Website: crate-barrel
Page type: payment
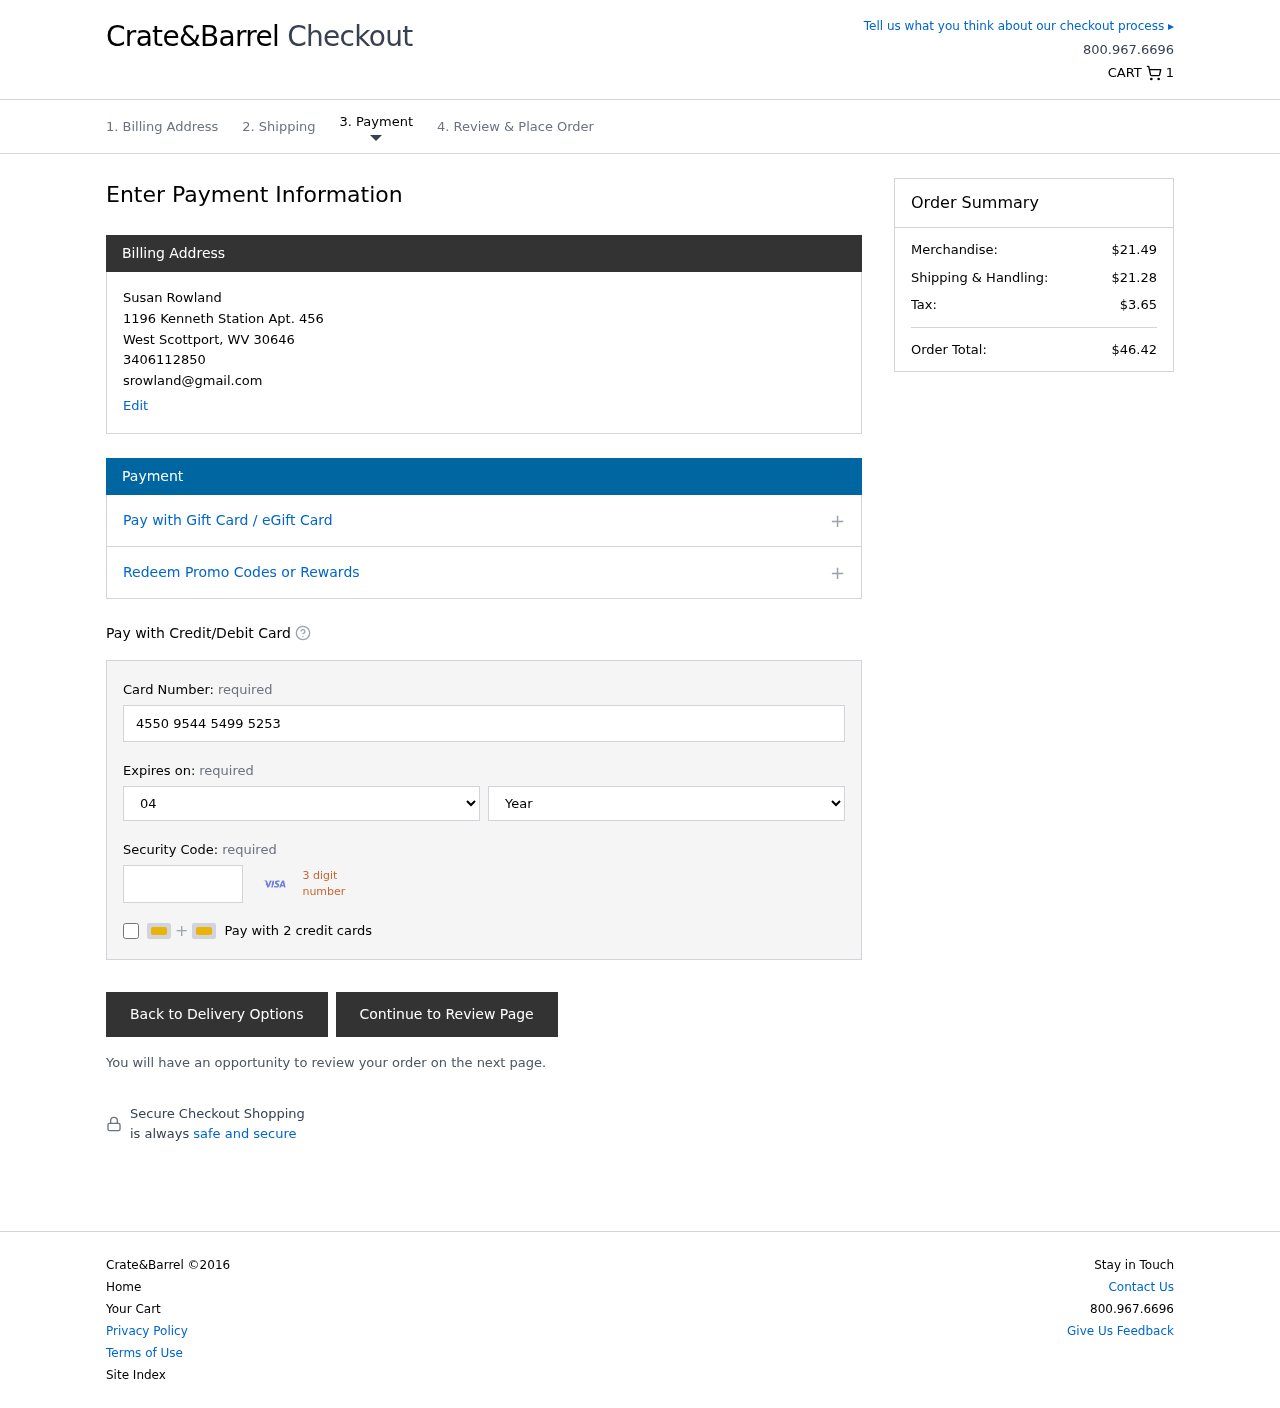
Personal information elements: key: PII_CARD_CVV
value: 986
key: PII_CARD_EXPIRY_MONTH
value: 04
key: PII_CARD_EXPIRY_YEAR
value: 29
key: PII_CARD_NUMBER
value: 4550 9544 5499 5253
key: PII_CITY
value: West Scottport
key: PII_EMAIL
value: srowland@gmail.com
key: PII_FULLNAME
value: Susan Rowland
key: PII_PHONE
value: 3406112850
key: PII_POSTCODE
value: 30646
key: PII_STATE_ABBR
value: WV
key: PII_STREET
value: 1196 Kenneth Station Apt. 456
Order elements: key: ORDER_NUM_ITEMS
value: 1
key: ORDER_SUBTOTAL
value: $21.49
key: ORDER_SHIPPING_COST
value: $21.28
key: ORDER_TAX
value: $3.65
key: ORDER_TOTAL
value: $46.42